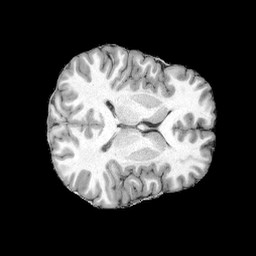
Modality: UNIT1
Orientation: axial